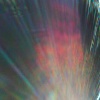
Label: sunburn